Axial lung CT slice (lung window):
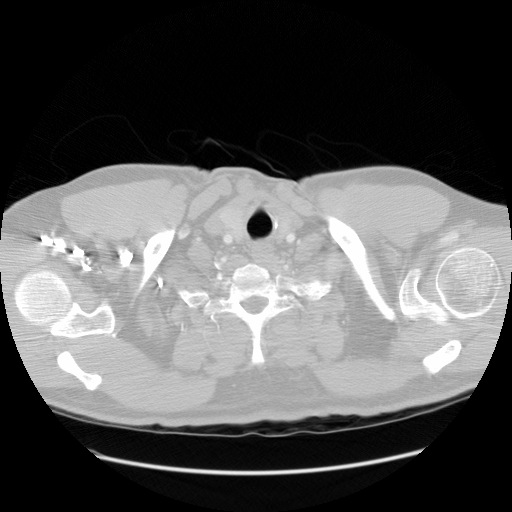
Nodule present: no